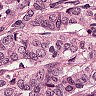
Metastatic tissue present: yes